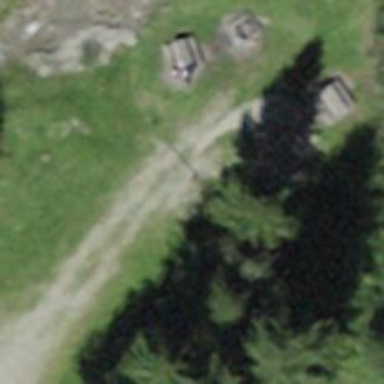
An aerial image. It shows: Picnic site for tourists.